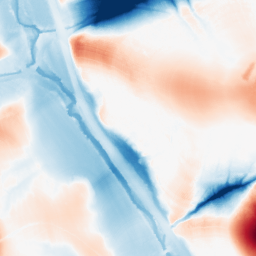
Category: morphological
Decomposition family: morphological
Decomposition parameters: operation: average
size: 50
Upsampling method: sinc_hamming
Upsampling parameters: scale: 2
kernel_size: 8
Upsampling scale: 2